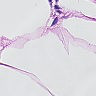
Metastatic tissue present: no